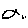
Label: fish